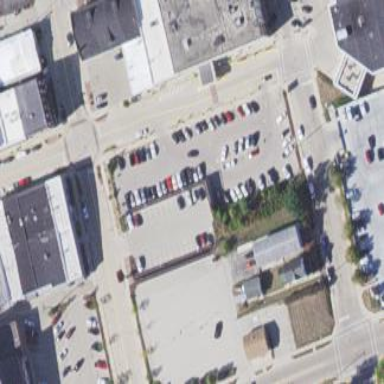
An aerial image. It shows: Parking area is available.